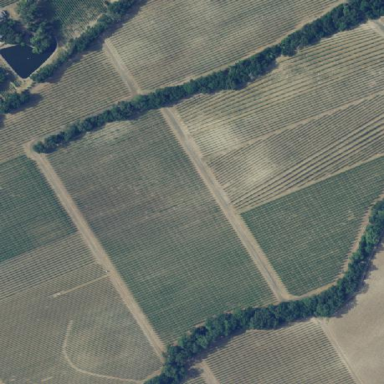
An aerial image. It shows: Vineyard where grapes are grown.